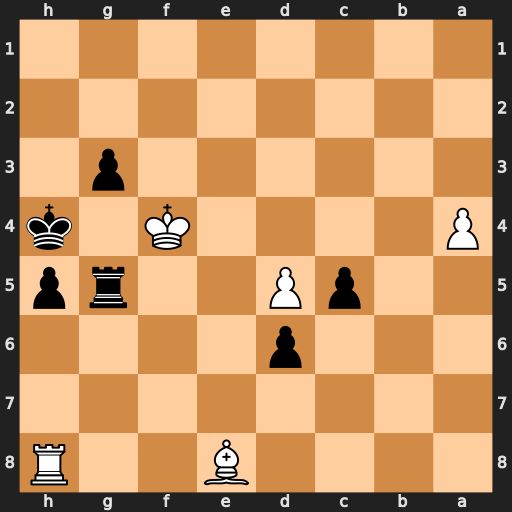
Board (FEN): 4B2R/8/3p4/2pP2rp/P4K1k/6p1/8/8
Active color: b
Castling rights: -
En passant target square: -
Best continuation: g2 Bxh5 Rxh5 Rg8 Kh3 Kf3 Rf5+